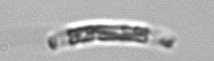
Label: Guinardia_striata